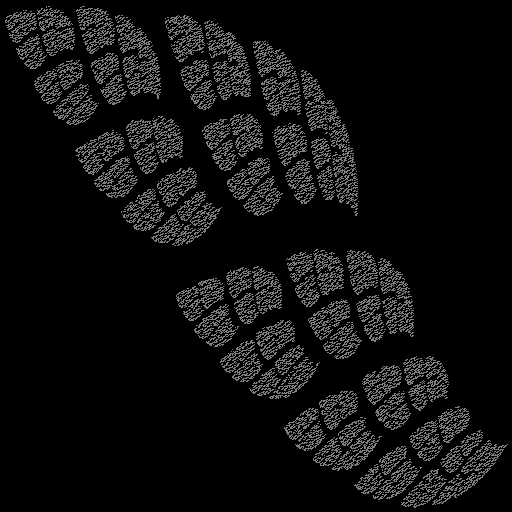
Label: shieldfern